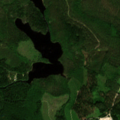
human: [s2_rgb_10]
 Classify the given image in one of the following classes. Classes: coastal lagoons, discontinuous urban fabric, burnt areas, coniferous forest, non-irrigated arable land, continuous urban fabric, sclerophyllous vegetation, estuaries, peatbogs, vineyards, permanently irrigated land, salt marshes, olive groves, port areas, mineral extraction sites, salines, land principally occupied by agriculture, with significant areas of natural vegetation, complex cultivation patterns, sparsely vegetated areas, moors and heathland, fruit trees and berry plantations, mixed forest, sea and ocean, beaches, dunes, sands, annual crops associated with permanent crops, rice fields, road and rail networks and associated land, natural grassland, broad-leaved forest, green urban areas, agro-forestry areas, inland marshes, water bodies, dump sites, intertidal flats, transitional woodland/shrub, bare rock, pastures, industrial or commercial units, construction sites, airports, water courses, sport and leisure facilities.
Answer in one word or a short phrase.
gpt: broad-leaved forest, coniferous forest, mixed forest